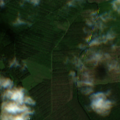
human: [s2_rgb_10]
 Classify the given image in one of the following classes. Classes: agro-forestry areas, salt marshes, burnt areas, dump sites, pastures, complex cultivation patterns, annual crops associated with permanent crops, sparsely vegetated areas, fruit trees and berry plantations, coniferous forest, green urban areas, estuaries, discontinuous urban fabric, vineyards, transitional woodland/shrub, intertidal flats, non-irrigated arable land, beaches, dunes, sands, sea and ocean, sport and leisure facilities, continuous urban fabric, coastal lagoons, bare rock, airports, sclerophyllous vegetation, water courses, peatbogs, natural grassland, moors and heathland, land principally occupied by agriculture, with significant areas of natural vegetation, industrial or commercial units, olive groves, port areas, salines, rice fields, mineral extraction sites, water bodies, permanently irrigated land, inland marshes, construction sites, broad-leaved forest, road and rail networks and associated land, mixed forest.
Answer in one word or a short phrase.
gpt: non-irrigated arable land, coniferous forest, mixed forest